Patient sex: F
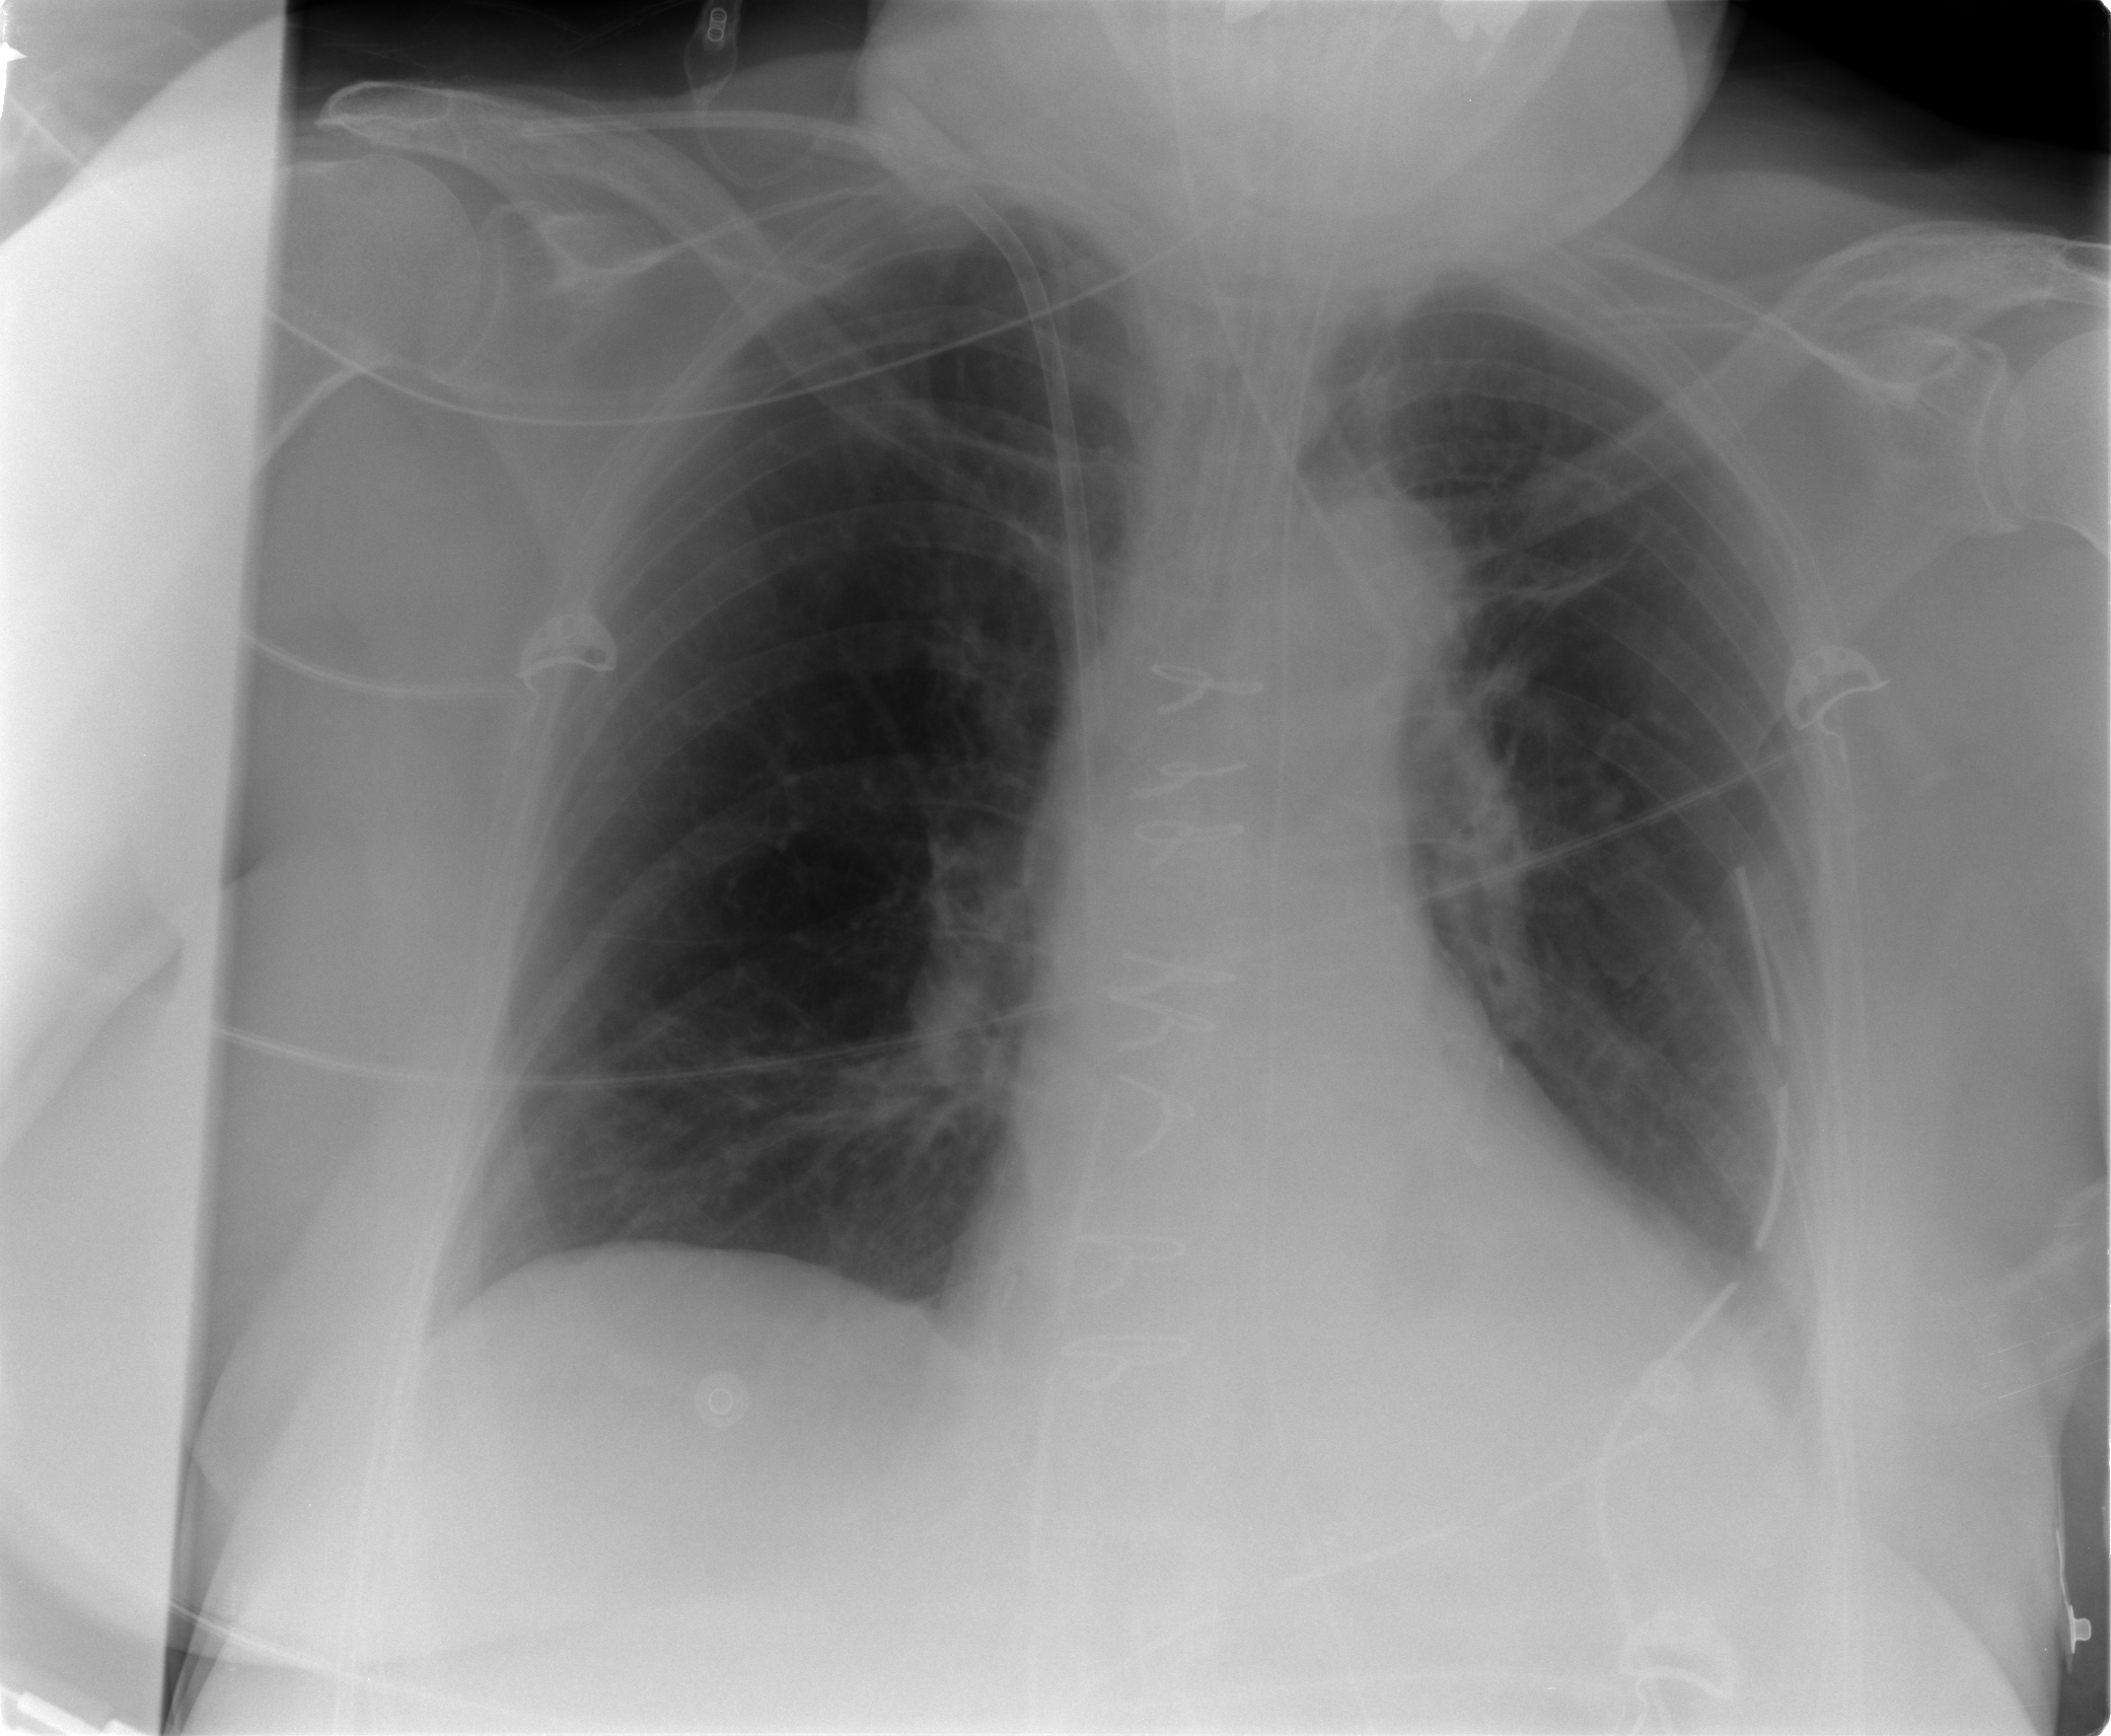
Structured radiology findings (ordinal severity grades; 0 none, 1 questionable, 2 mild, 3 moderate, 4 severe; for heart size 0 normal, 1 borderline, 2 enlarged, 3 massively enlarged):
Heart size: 0
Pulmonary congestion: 0
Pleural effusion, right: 0
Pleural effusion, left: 1
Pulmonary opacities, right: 0
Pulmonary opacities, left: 0
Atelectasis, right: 0
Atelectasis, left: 1